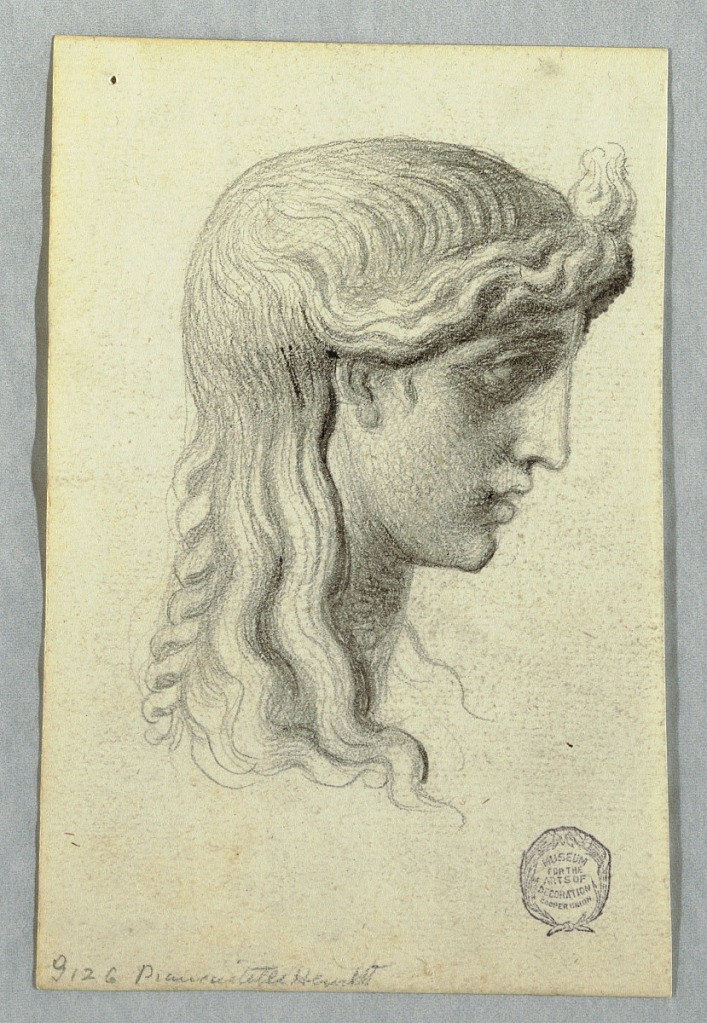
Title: Drawing
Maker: Felice Giani, Italian, 1758–1823
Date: About 1820
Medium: Black charcoal on heavy laid paper
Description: Vertical rectangle. In profile, turned towards the right.